Question: For the following table below I would like to input the classification(I4-I10) on (G2) automatically based on the date of birth of the user(C2) and the number of reps that they did F2 compared to the range of repetitions for the appropriate age group.

Thanks
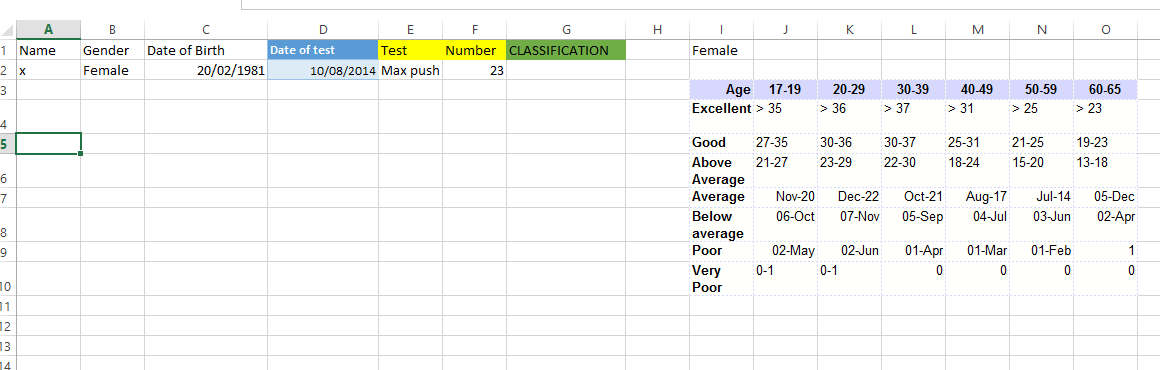
Answer: I think it's better to change the scheme with only the lower value, like:

In that case case it's only a sequence of ...
The formula can be:
'''
=INDEX(I4:I10;MATCH(F2;OFFSET(I4:I10;0;MATCH(ROUND((TODAY()-C2)/365;0);J3:O3;1));1))
'''
Splitted you have:
'''
=MATCH(ROUND((TODAY()-C2)/365;0);J3:O3;1) -> [P3] To find the age and than the Index of the column to use
=MATCH(F2;OFFSET(I4:I10;0;P3);1) -> [Q4] To find the Index in the column of P3.
=INDEX(I4:I10;Q4) -> Recover the text.
'''